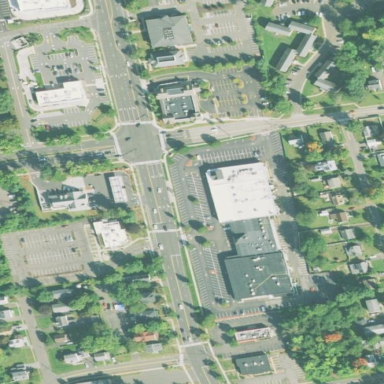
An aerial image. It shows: Retail area.